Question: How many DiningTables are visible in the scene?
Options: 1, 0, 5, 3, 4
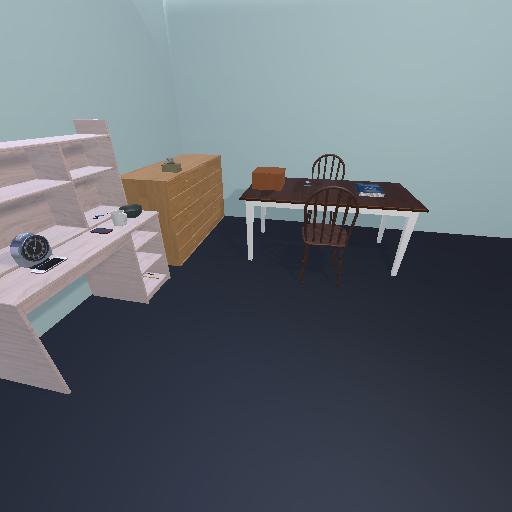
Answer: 1